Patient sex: M
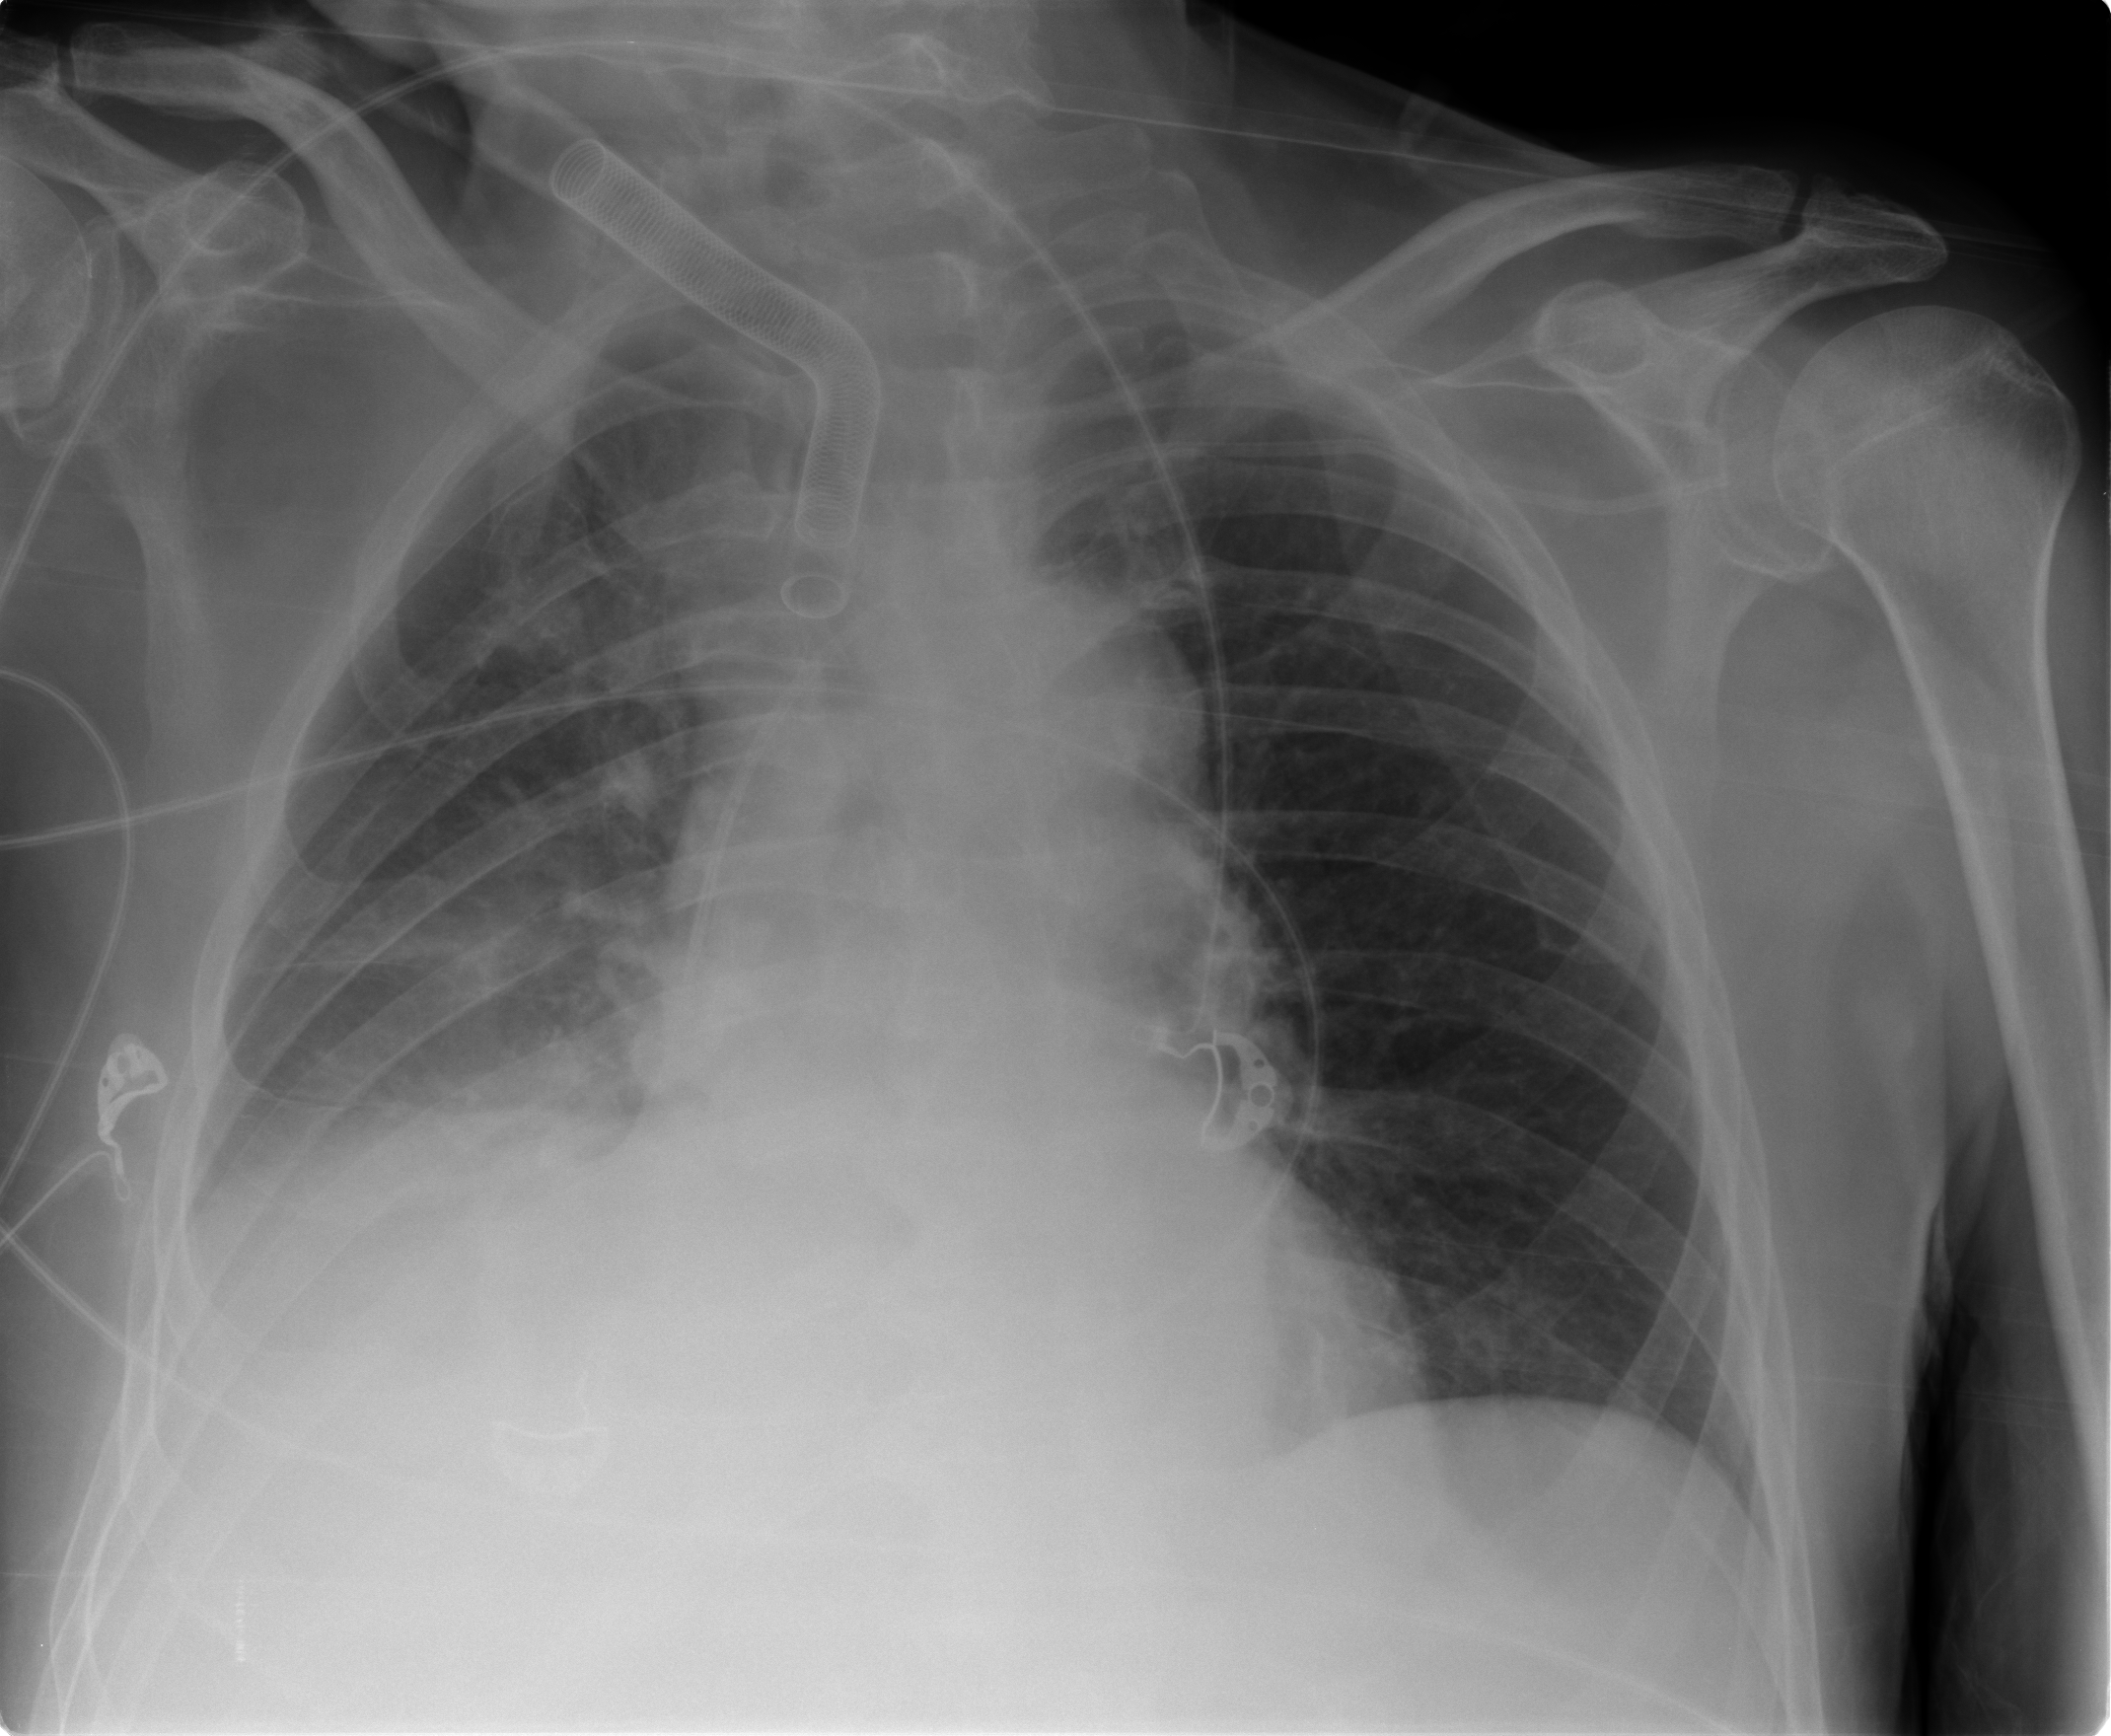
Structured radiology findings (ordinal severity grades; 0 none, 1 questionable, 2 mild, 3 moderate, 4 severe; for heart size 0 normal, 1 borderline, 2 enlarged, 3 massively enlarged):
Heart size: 0
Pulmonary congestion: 0
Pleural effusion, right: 2
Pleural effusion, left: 0
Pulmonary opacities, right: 0
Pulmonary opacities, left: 0
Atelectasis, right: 2
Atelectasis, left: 0